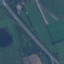
Land use / land cover: Highway